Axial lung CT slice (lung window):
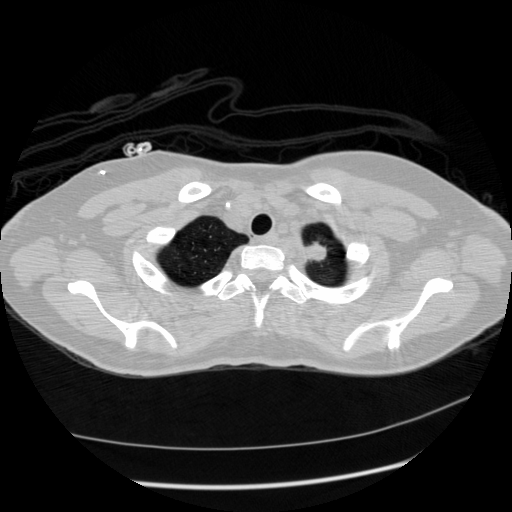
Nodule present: yes
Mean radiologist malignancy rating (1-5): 4.25